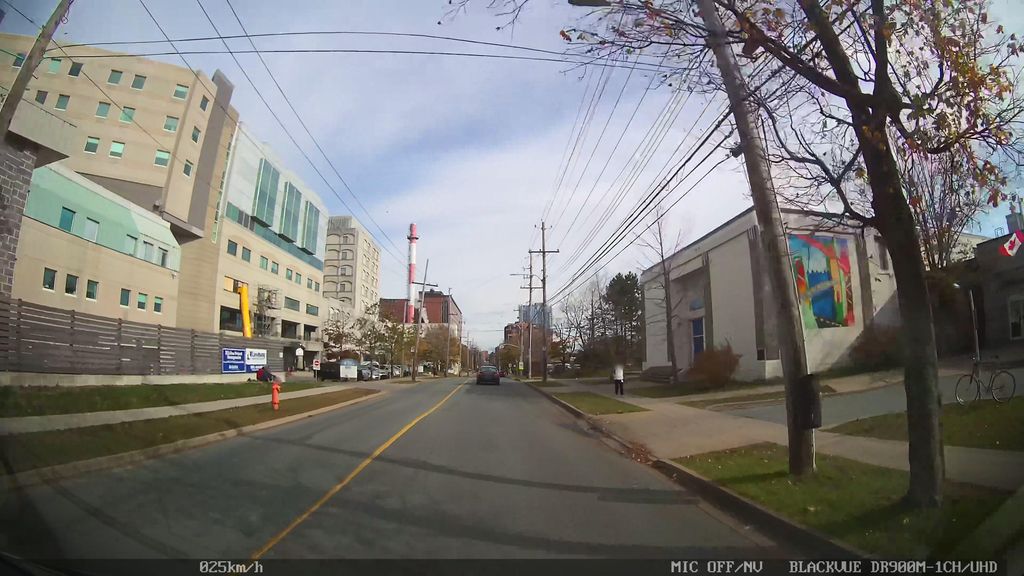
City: halifax